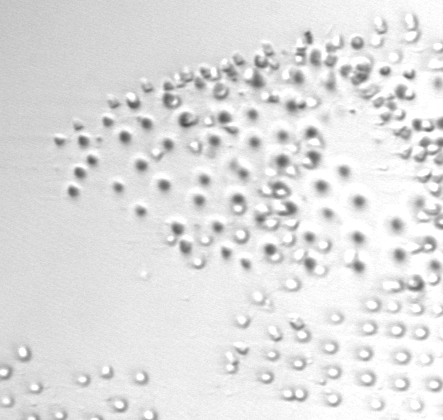
Label: Parvicorbicula_socialis